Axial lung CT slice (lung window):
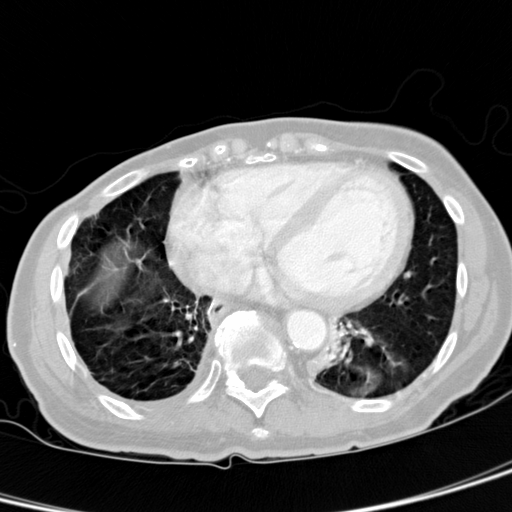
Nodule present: no